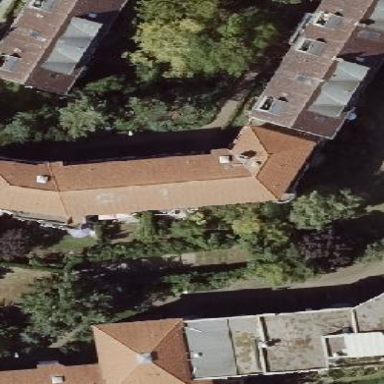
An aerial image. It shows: Apartment building with hipped roof.